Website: home-depot
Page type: account-selection
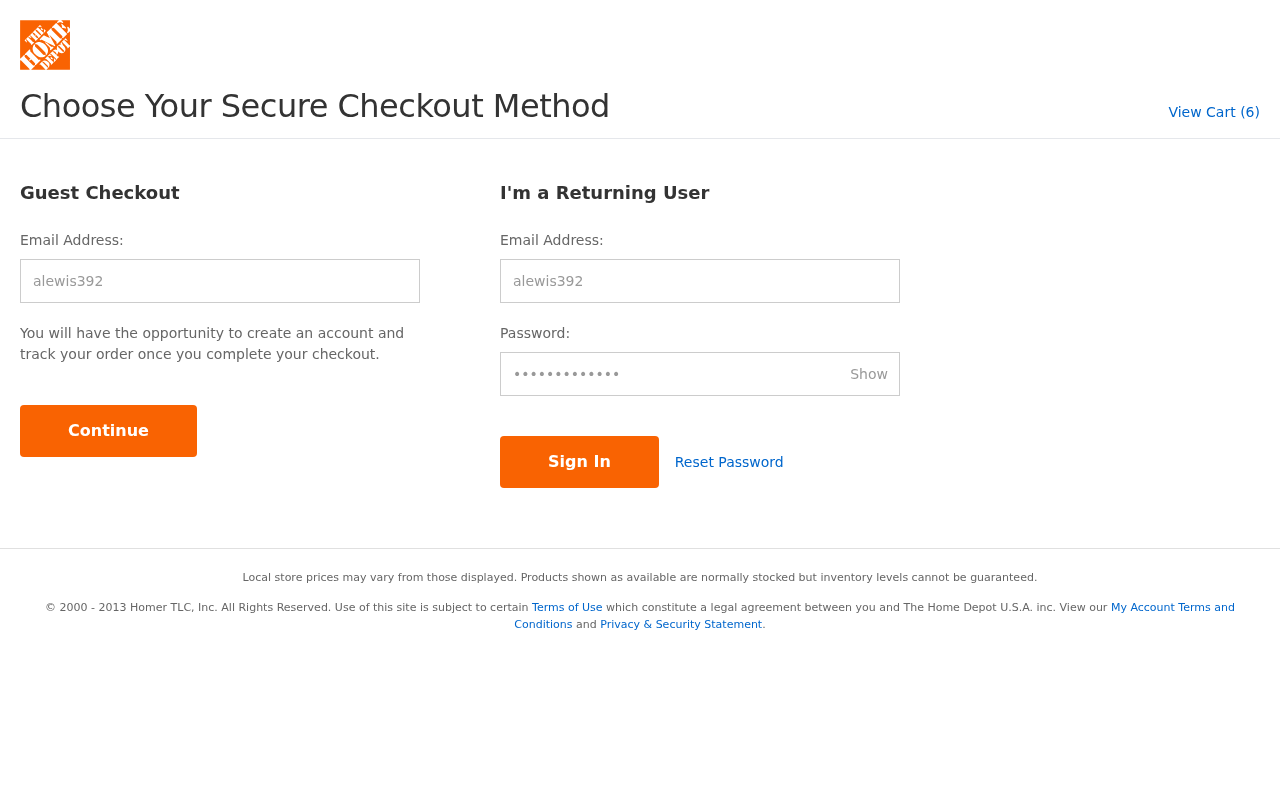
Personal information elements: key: PII_LOGIN_USERNAME
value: alewis392
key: PII_LOGIN_USERNAME2
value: alewis392
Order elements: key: ORDER_NUM_ITEMS
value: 6